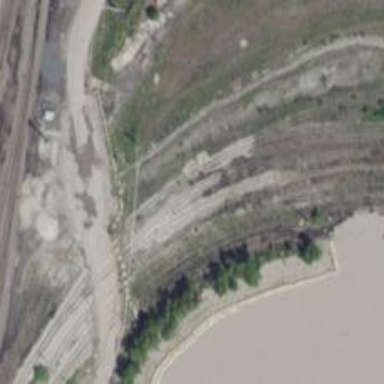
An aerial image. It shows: Railway yard in service.